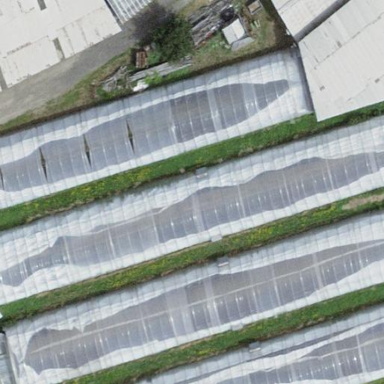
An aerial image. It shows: Greenhouse.